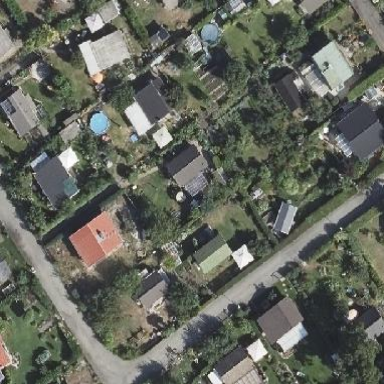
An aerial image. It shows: Plot in the allotments.